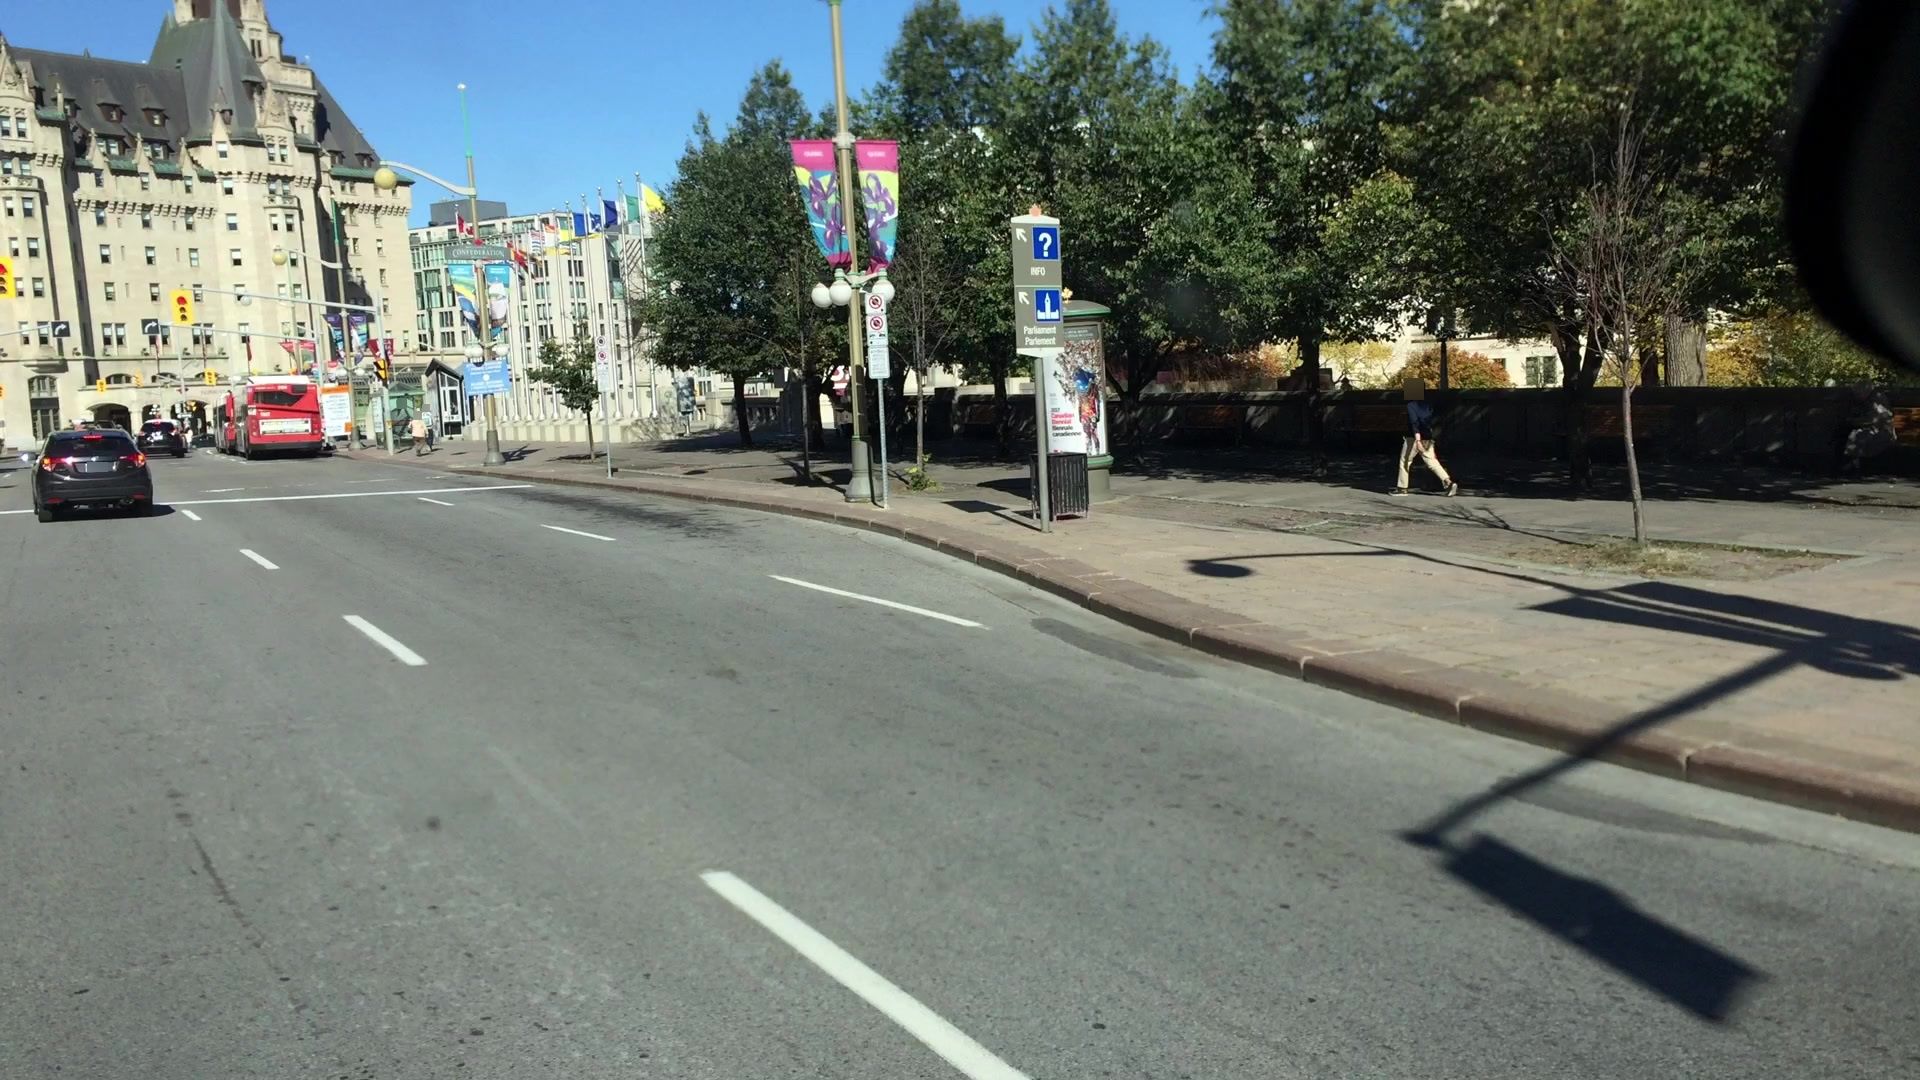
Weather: clear
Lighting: day
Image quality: good
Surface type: driving surface
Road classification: secondary
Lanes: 3
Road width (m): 4
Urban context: urban centre
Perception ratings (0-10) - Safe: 5.2, Lively: 8.07, Beautiful: 5.97, Boring: 2.97, Depressing: 1.82, Wealthy: 8.11